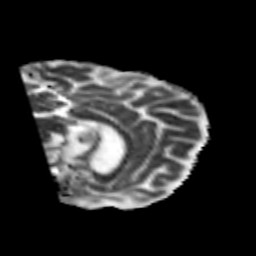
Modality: MD
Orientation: sagittal
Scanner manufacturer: siemens
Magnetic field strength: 3 T
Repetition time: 6.8 s
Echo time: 0.093 s